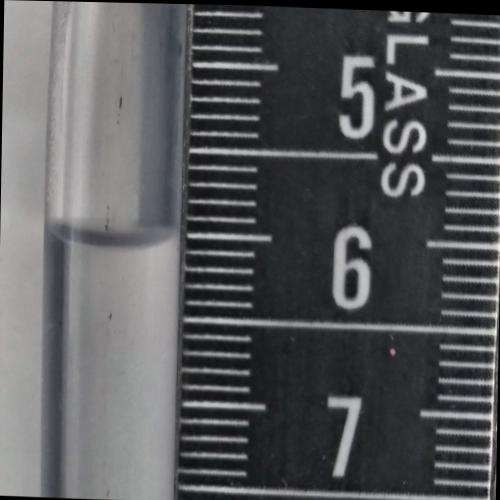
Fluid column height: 6.0 cm